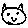
Label: cat